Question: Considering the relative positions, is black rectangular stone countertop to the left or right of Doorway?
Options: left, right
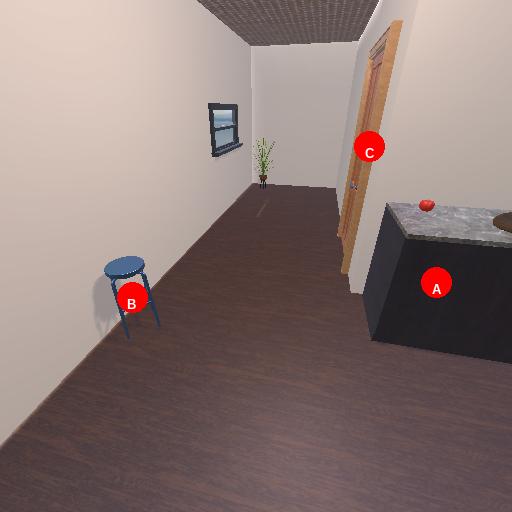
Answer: left